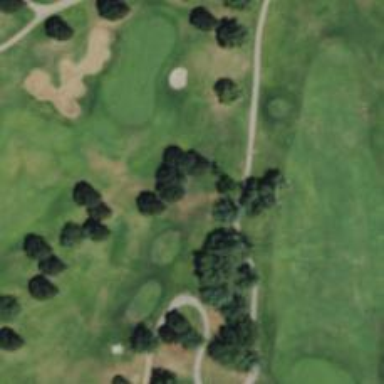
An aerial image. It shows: Golf tee.